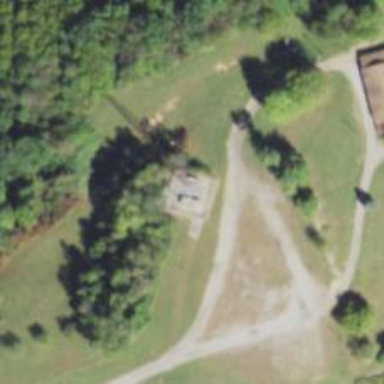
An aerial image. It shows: Service building with communication mast tower.